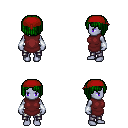
a pixel art fantasy rpg character, female body template, dark elf, purple skin, maroon tunic, metal pants, green pageboy hairstyle, red bandana, white cloth bracers, four views (front, back, left, right), 2x2 character sprite sheet, small pixel art, hard edges, no anti-aliasing